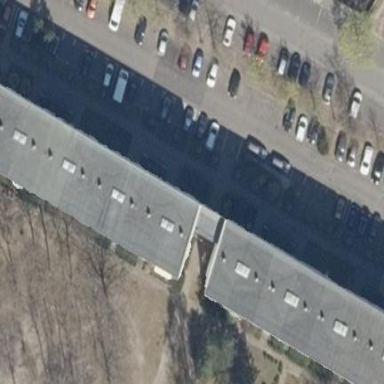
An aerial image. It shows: Detached building with flat roof.